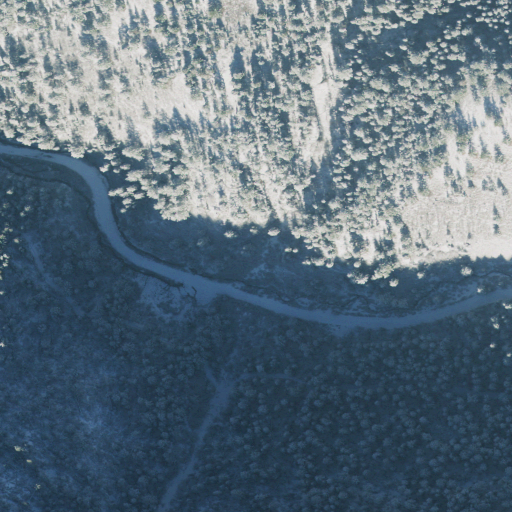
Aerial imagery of valley in Utah named Birch Hollow containing evergreen forest, deciduous forest, and open development